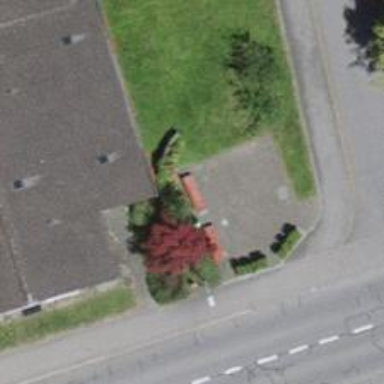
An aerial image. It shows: Red bench.